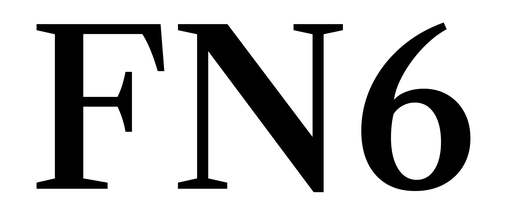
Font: LibreCaslonText_Medium